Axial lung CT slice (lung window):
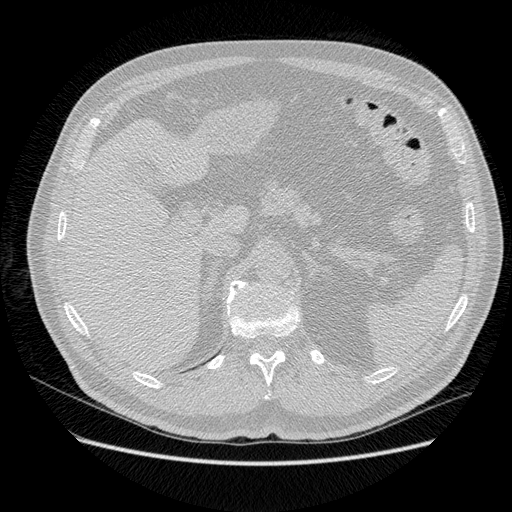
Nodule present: no